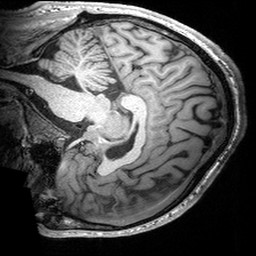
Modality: T1w
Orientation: sagittal
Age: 26
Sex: male
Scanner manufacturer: siemens
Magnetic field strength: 3 T
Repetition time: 2.53 s
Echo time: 0.00299 s